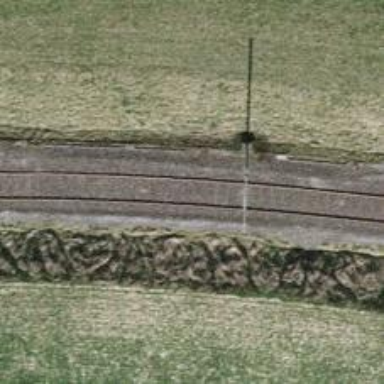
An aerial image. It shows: Disused spur railway line with single track and electrified contact line.